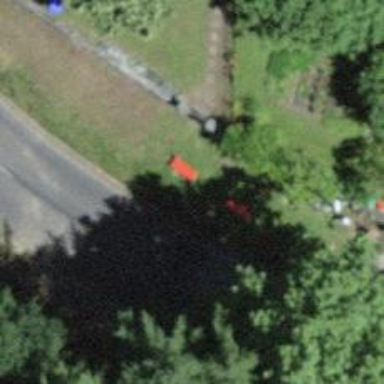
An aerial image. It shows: Red bench.